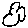
Label: cloud